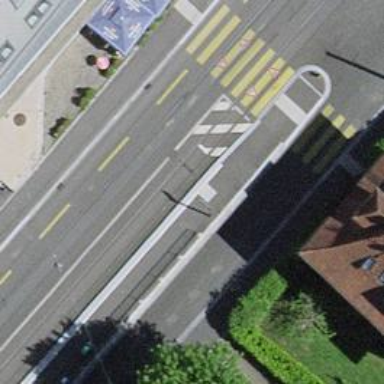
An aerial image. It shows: Tram stop with public transport connection.